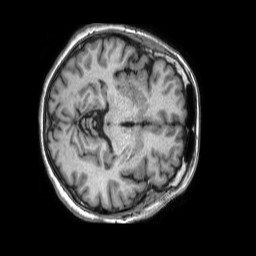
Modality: T1w
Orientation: axial
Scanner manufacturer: philips
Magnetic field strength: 1.5 T
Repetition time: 0.007107 s
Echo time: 0.003208 s